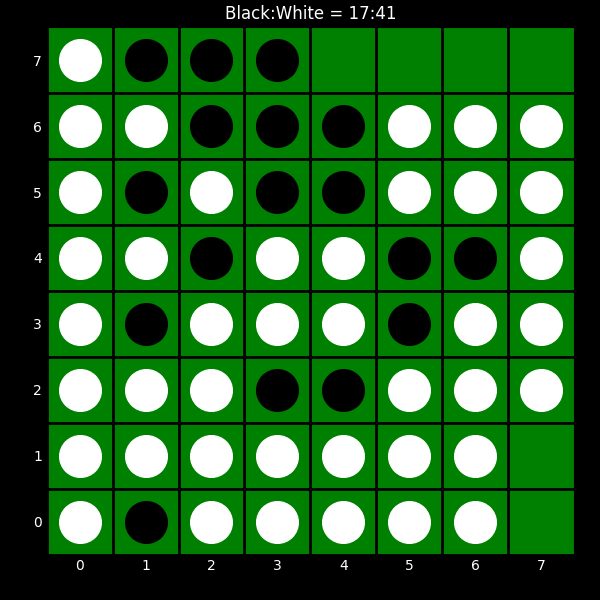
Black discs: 17
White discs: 41